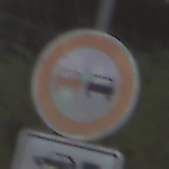
Verkehrszeichen: Ueberholverbot
Zusatzzeichen unten: MehrspurigeFahrzeuge4
Umgebung: Outdoor, Suburban
Tageszeit: Midday
Wetter: Overcast
Licht: Natural
Jahreszeit: NotSpecified
Kontrast: LowContrast